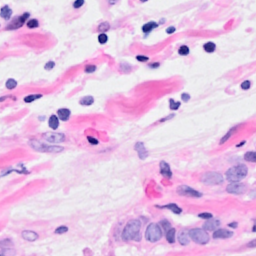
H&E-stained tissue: Breast